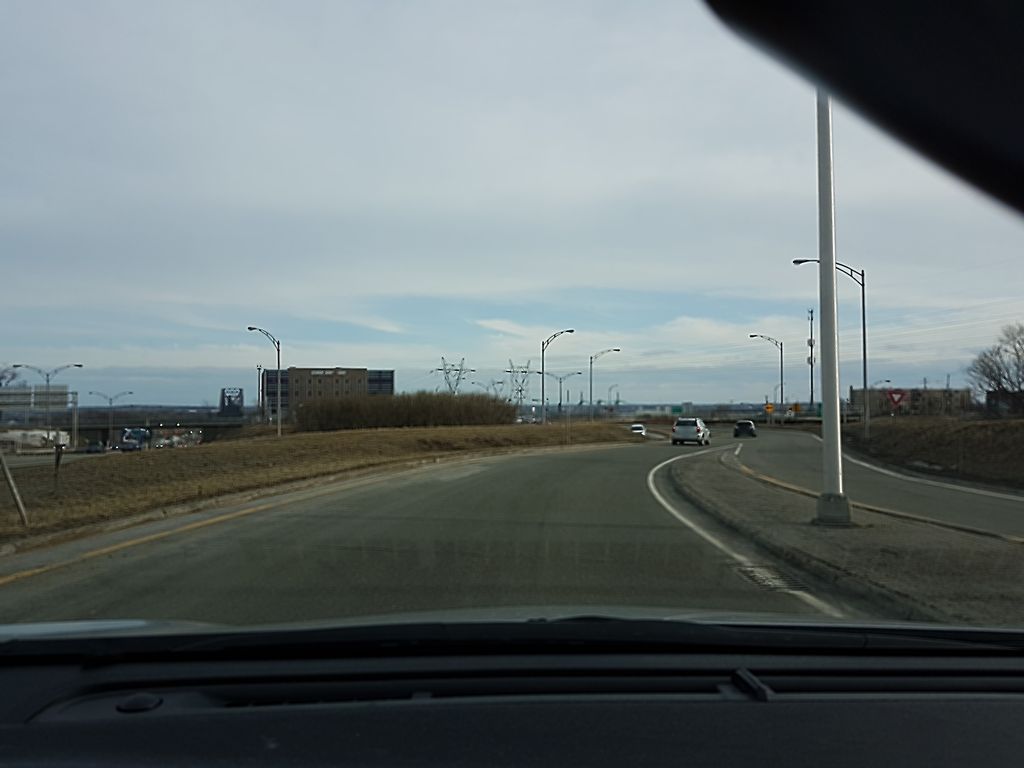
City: quebec_city